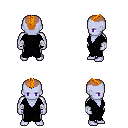
a pixel art fantasy rpg character, male body template, dark elf, purple skin, gray robe, white pants, dark blonde short mohawk hairstyle, white cloth bandages, four views (front, back, left, right), 2x2 character sprite sheet, small pixel art, hard edges, no anti-aliasing